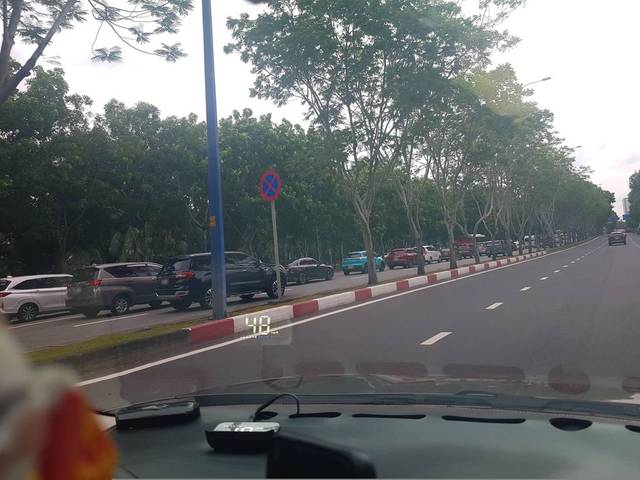
Region: Vietnam
Coordinates: 10.784, 106.743